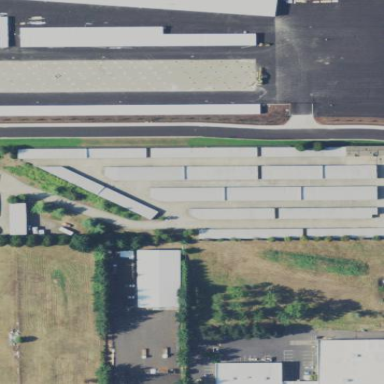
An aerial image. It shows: Commercial area with storage rental shop.